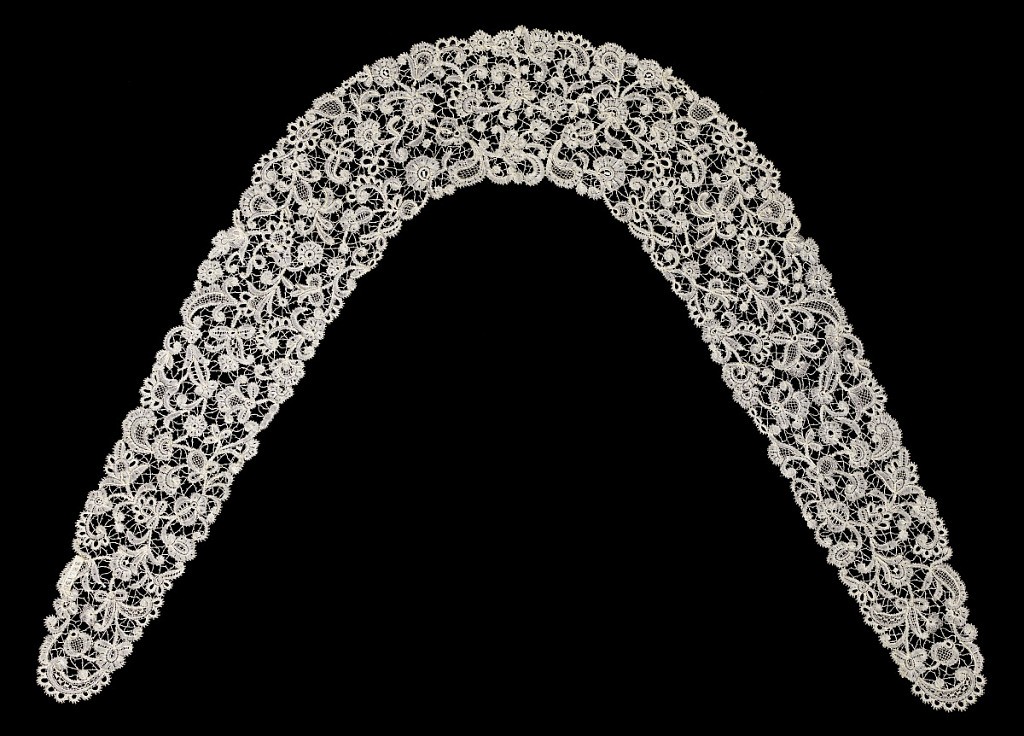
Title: Collar
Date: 19th century
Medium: linen Technique: Brussels-style bobbin lace
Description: Bruges type, detached leaf scrolls connected by brides.